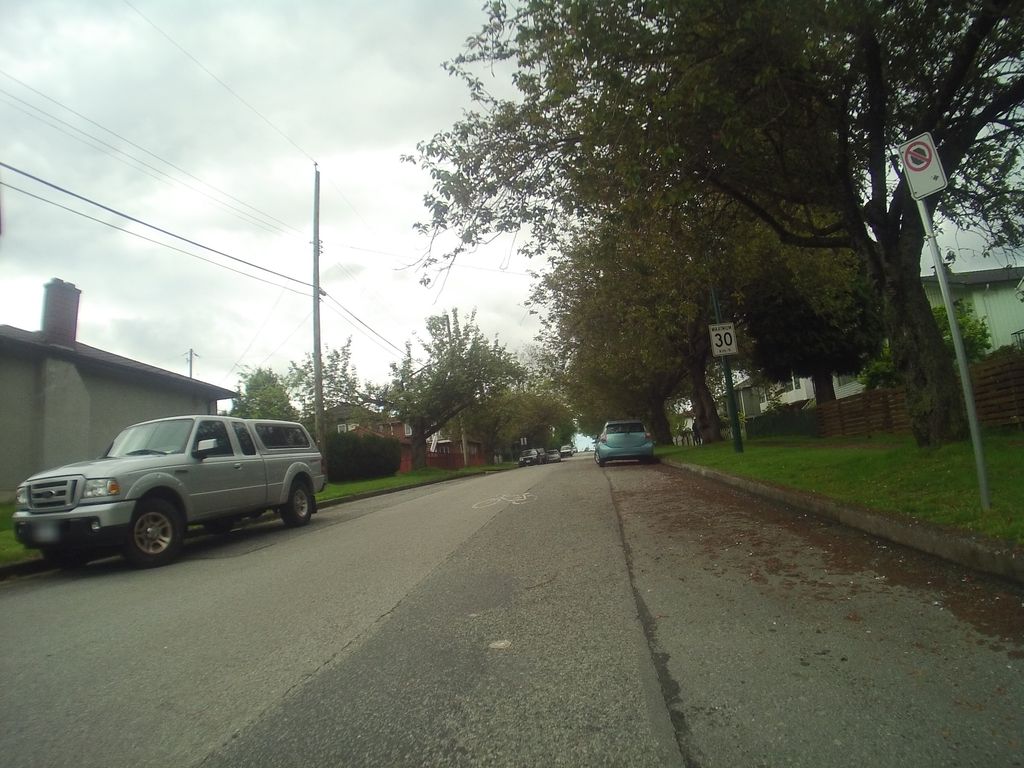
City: vancouver